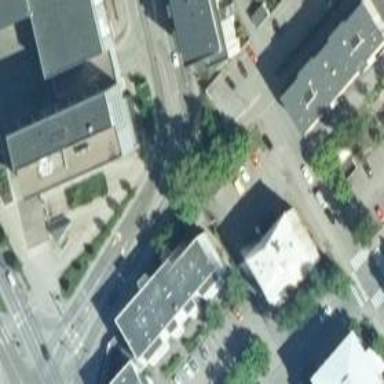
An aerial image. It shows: Uncontrolled crossing with pedestrian island.